Question: I wanted to achieve the following layout.

basically 1 div placed inside the other.
Div1 has circle as .(size of div varies)
I want to position Div2 so as i always get the above layout
I tried using <URL> ..didnt work.
Do I have to specify top and left for Div2??
I want to be able to define Div2 dimension wrt Div1.
Any help.
Edit
Using the following styles and js
'''
.circle
{
width: 176px;
height: 176px;
top: 0;
left: 0;
background: url('images/circle.png') no-repeat left top;
display :block;
}
.inner {
position: absolute;
height: 80px;
margin: auto;
overflow :hidden;
white-space:normal;
}
Jquery :
//parent is the container c
var $circle_div = $("<div>").attr({ id: "circle_" + id });
$circle_div.addClass("circle");
parent.append($circle_div);
$circle_div.css({ "top": 100, "left": 200, position: 'absolute' });
var $inner_div = $("<div>").attr({ id: "text_" + id });
$inner_div.addClass("inner");
$inner_div.html("text_circle_333333333333444444444444" + id);
$circle_div.append($inner_div);
'''
Thanks All
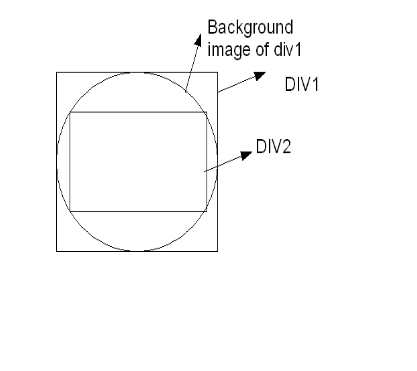
Answer: Unfortunatelly Kyle's answer will do nothing about centering the inner div vertically.
Liquid vertical alignment is close to impossible using CSS2.1. Given your constraints are there is a circle inside the outer div, that is as tall as the div itself, you'll need to use Javascript to calculate the absolute positioning and dimensions of the inner div that will fit in the circle. Let's assume you give the outer's dimensions fully, and specify a given height for the inner div.
Markup
'''
<div id="outer">
<div id="inner">&nbsp;</div>
</div>
'''
CSS
'''
#outer {
position: relative;
width: 100px;
height: 100px;
backgroud-image: blah
}
#inner {
position: absolute;
height: 60px;
}
'''
Javascript (assuming JQuery)
'''
// prepare for semi-intense math
var radius = $('#outer').width()/2;
var height = $('#inner').height();
var d = Math.sqrt(radius*radius - height*height/4);
$('#inner').width(2*d)
.css('top', (radius - height/2) + 'px')
.css('left', (radius - d) + 'px');
'''
## Edit: Explanation
What we need is to calculate 'inner.left' (call it ), 'inner.top' (call it ) and 'inner.width' (call it ). This is what this problem looks like, the values in red is what we are after:

To note, we have an origin (0,0) for the coordinates of all points. The circle has a radius equal to 'outer.width/2' (since the circle is as high and long as this div). Thus in our coordinate system, the center, of both divs and the circle, is at (, ) ( = radius).
First we can deduce the y coordinate from the diagram, because we know the height .
'''
y = r - h/2
'''
In the diagram, the point we're after lies on the circle, thus we use the equation for the circle and solve for . So the equation for the circle given center at (, ) and radius (remembering high-school maths):
'''
(x - r)^2 + (y - r)^2 = r^2
(x - r)^2 + (r - h/2 - r)^2 = r^2 --- replacing y
x = r +- sqrt(r^2 - 1/4*h^2) --- solving for x
'''
This x is actually two different x's, one for each point at this y coordinate and depends on whether we take the + or - square root in the answer. The one we need is the lesser of the two. The width of the inner div is given by the difference between these two x's.
'''
w = r + sqrt(r^2 - 1/4*h^2) - [r - sqrt(r^2 - 1/4*h^2)]
w = 2*sqrt(r^2 - 1/4*h^2)
'''